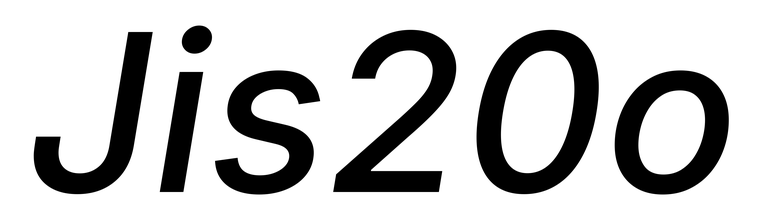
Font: Inter-Italic_Medium_Italic